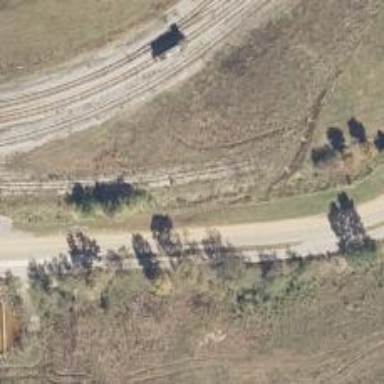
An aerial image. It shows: Railway spur service.